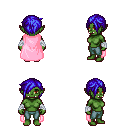
a pixel art fantasy rpg character, female body template, orc, green skin, pink cape, teal pants, blue pixie cut hairstyle, white cloth bandages, four views (front, back, left, right), 2x2 character sprite sheet, small pixel art, hard edges, no anti-aliasing